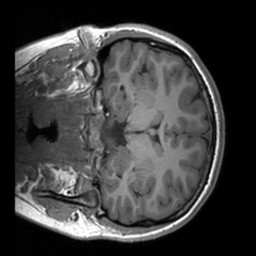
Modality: T1w
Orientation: coronal
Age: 20
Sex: female
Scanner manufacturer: siemens
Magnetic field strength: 3 T
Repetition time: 1.9 s
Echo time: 0.00226 s